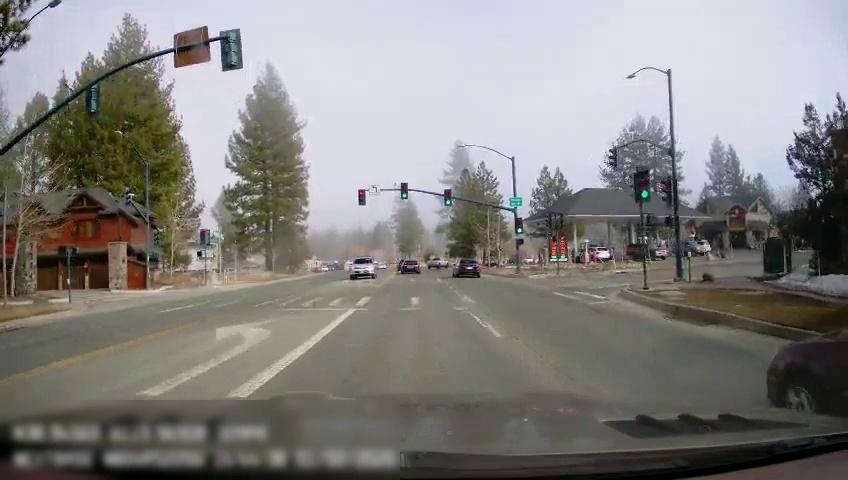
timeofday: Day
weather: Sunny
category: Drivable Space
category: Vehicles | SUV
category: Vehicles | Car
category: Vehicles | SUV
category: Vehicles | Car
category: Vehicles | SUV
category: Vehicles | SUV
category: Vehicles | SUV
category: Vehicles | Car
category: Vehicles | Car
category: Lanes | Opposite Lane
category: Lanes | Current Lane
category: Lanes | Current Lane
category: Traffic | Signs
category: Traffic | Signs
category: Traffic | Lights
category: Traffic | Lights
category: Traffic | Lights
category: Traffic | Lights
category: Traffic | Lights
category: Traffic | Lights
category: Traffic | Lights
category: Traffic | Lights
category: Traffic | Lights
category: Traffic | Lights
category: Traffic | Lights
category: Traffic | Lights